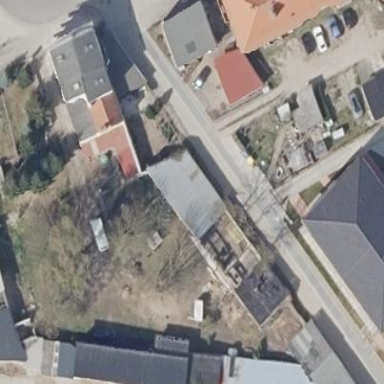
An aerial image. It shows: Shed building.